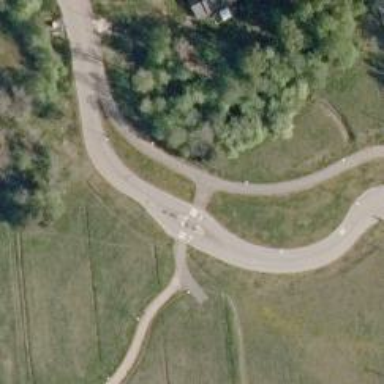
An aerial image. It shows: Island crossing on the road.